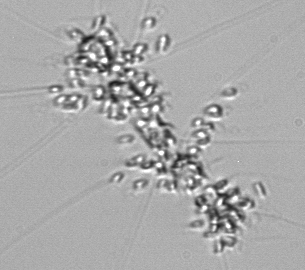
Label: Chaetoceros_didymus_TAG_external_flagellate